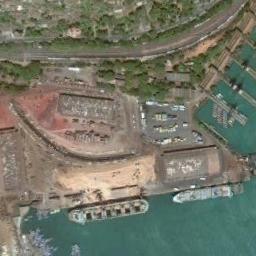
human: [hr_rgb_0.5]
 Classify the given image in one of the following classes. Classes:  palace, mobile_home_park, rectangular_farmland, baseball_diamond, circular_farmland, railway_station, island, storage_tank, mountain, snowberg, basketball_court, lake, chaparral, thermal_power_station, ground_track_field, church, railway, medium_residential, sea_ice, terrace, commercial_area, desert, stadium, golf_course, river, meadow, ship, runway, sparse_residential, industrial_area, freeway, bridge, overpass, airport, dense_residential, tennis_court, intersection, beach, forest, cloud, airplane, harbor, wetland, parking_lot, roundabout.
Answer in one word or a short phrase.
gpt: ship